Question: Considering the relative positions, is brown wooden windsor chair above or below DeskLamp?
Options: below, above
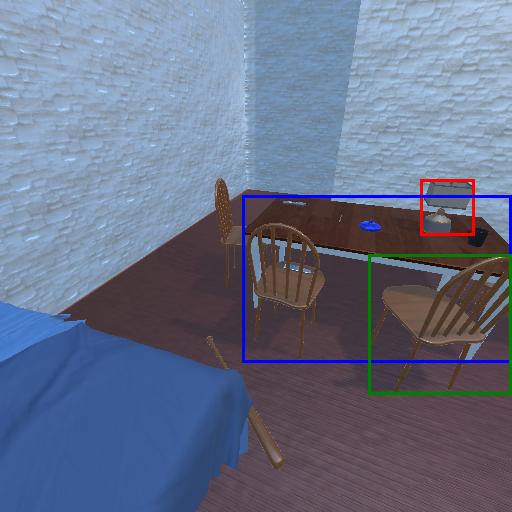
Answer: below